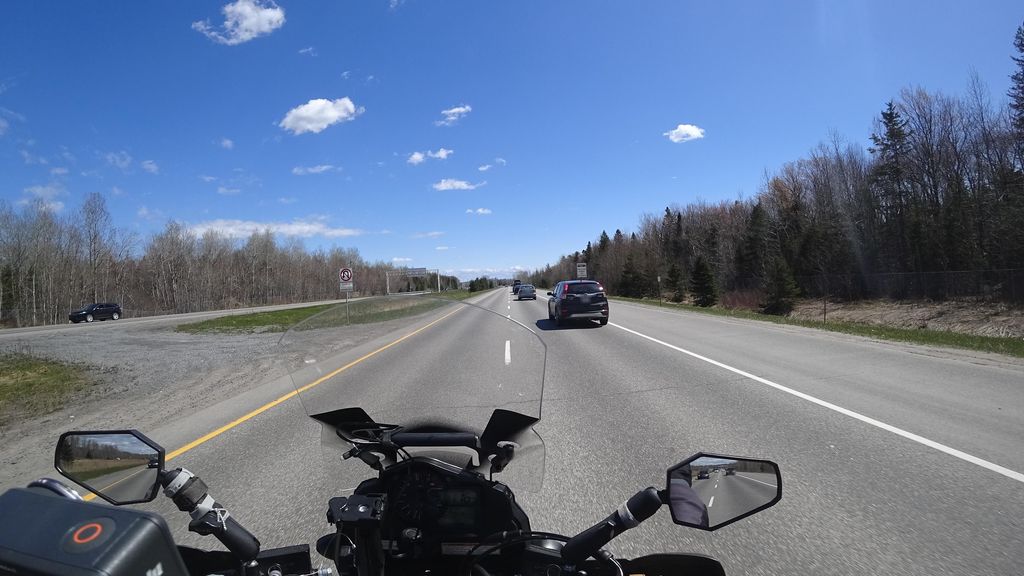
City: quebec_city